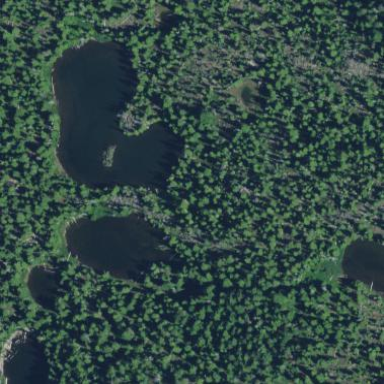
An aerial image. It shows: Serene lake.